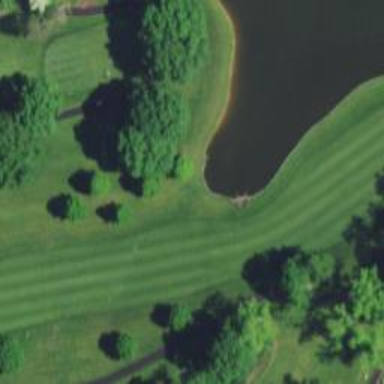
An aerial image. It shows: Golf fairway surrounded by grass.